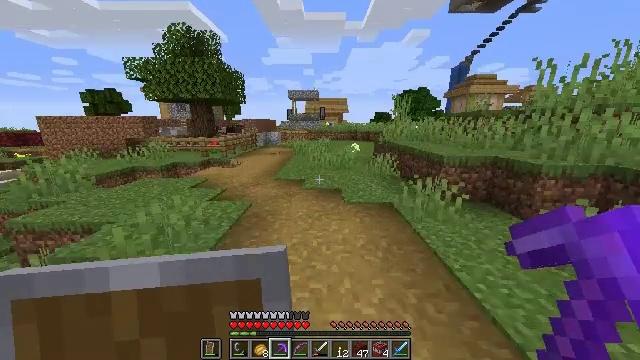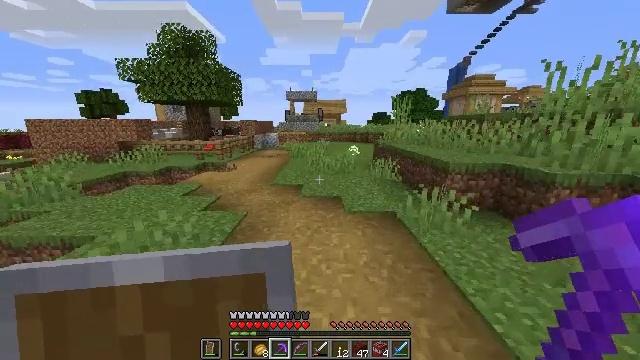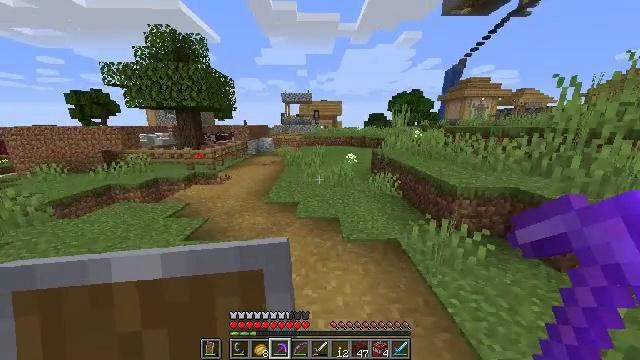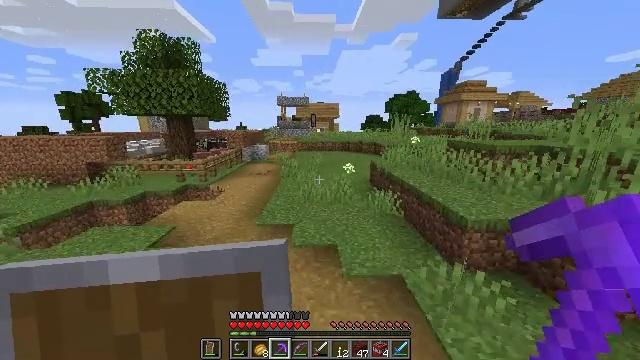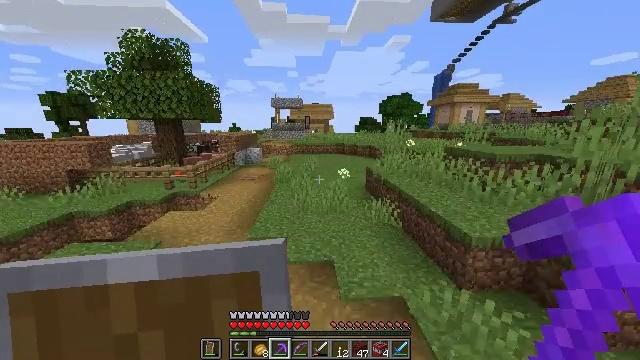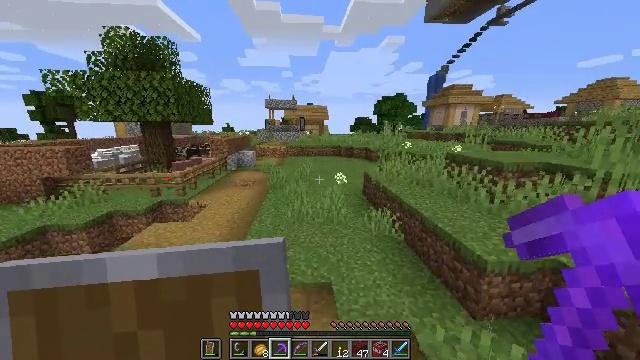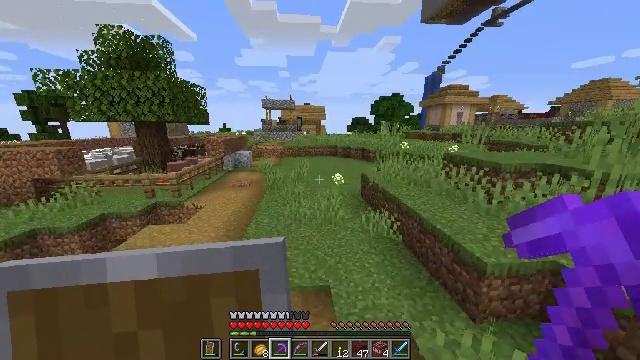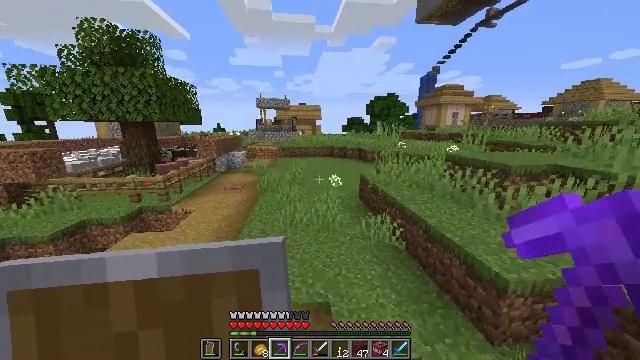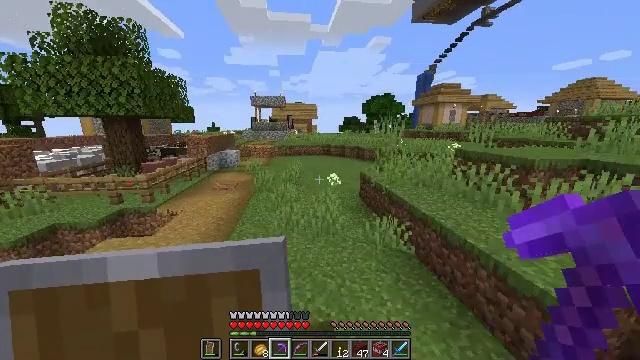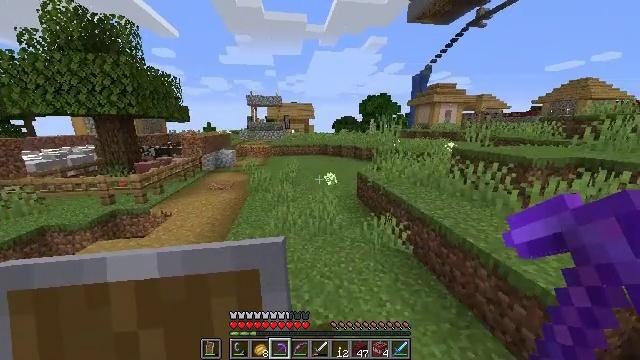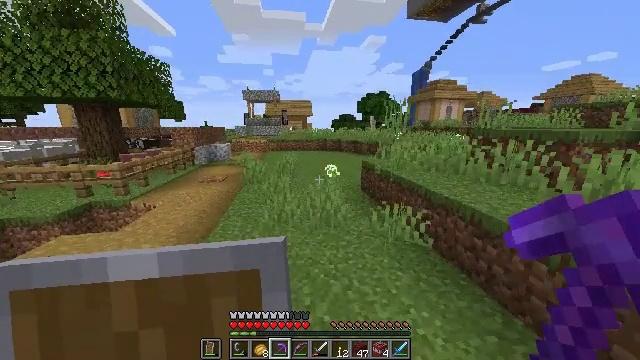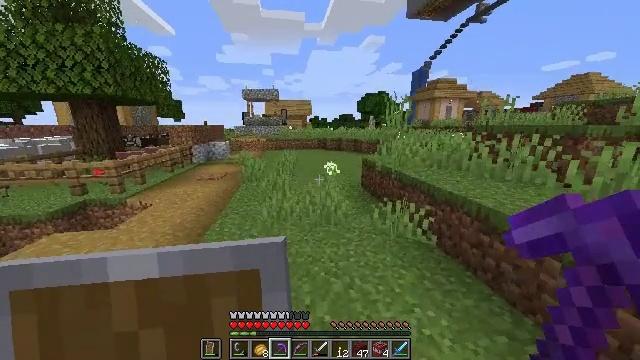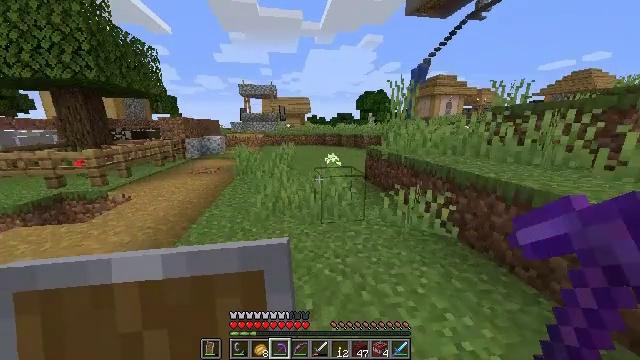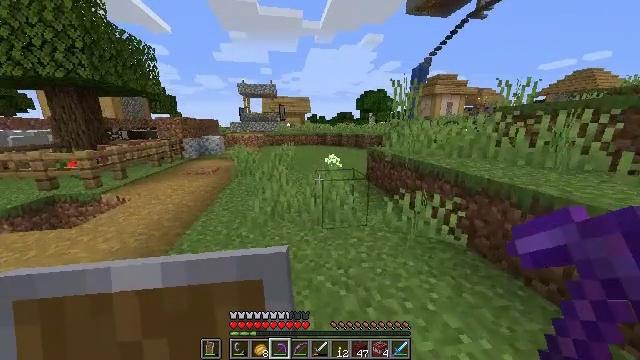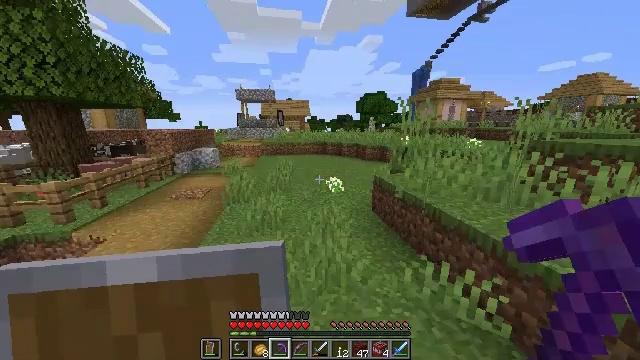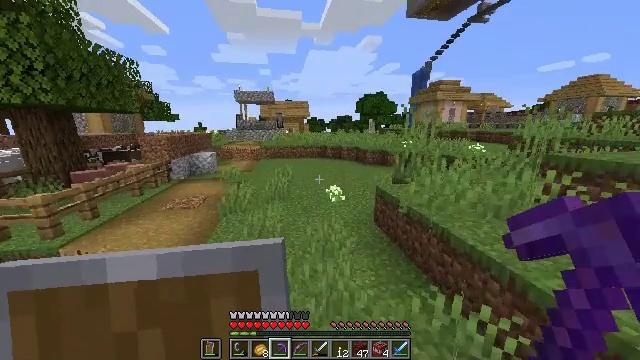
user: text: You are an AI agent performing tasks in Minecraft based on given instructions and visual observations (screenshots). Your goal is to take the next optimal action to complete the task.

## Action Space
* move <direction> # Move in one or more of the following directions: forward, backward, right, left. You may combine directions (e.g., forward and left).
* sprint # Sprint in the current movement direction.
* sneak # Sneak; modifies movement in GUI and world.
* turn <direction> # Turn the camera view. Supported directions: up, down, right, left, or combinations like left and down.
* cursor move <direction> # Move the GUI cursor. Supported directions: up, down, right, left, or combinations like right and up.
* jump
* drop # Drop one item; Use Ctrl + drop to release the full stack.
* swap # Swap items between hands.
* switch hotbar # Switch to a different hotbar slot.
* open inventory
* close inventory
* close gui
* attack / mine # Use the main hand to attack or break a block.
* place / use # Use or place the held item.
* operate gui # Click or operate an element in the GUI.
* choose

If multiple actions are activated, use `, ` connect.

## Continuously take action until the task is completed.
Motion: motion action
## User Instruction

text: Gain netherite scrap by cooking ancient debris in the furnace.
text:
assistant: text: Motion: move forward, jump
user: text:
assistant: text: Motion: move forward, turn right, jump
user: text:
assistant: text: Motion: move forward, jump
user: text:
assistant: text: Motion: move forward, turn right, jump
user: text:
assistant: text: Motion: move forward, turn right, jump
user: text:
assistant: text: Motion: move forward, jump
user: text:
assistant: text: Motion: move forward, turn right, jump
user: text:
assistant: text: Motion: move forward, turn right, jump
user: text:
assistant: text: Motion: move forward, jump
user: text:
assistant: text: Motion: move forward, jump
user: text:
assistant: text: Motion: move forward, jump
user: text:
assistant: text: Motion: move forward, jump
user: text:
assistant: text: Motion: move forward, jump
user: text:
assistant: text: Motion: move forward, jump
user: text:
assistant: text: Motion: move forward, jump
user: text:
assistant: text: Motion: move forward, jump
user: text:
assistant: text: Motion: move forward, jump
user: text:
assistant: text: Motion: move forward, jump
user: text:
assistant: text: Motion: move forward, jump
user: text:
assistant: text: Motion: move forward, jump
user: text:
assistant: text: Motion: move forward, jump
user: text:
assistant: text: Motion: move forward, jump
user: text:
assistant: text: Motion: move forward, jump
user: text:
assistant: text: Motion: move forward, jump
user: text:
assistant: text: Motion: move forward, jump
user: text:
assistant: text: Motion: move forward, jump
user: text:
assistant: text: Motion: move forward, jump
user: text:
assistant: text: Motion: move forward, jump
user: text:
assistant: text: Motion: move forward, jump
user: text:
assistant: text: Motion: move forward, jump